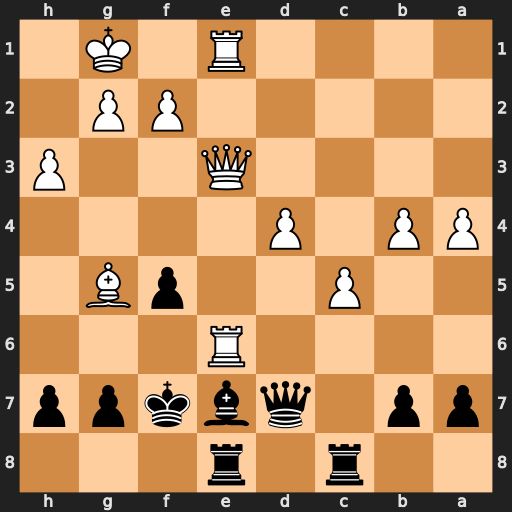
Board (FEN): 2r1r3/pp1qbkpp/4R3/2P2pB1/PP1P4/4Q2P/5PP1/4R1K1
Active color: b
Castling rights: -
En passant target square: -
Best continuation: Bxg5 Qxg5 Rxe6 Qxf5+ Ke7